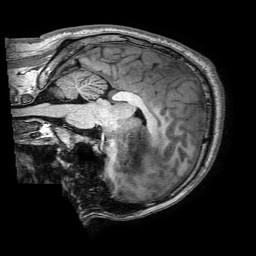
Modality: T1w
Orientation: sagittal
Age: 36
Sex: male
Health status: ill
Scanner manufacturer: philips
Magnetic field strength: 3 T
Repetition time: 0.006605 s
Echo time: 0.002955 s